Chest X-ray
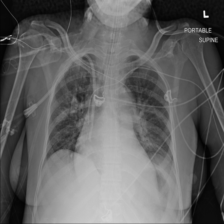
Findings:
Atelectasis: negative
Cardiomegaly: negative
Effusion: negative
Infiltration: positive
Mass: negative
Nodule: negative
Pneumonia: negative
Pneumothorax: negative
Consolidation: negative
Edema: negative
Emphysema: negative
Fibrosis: negative
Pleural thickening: negative
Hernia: negative